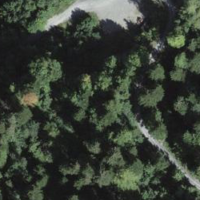
EUNIS habitat code: 43
Species observed at this site:
Petasites albus